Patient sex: M
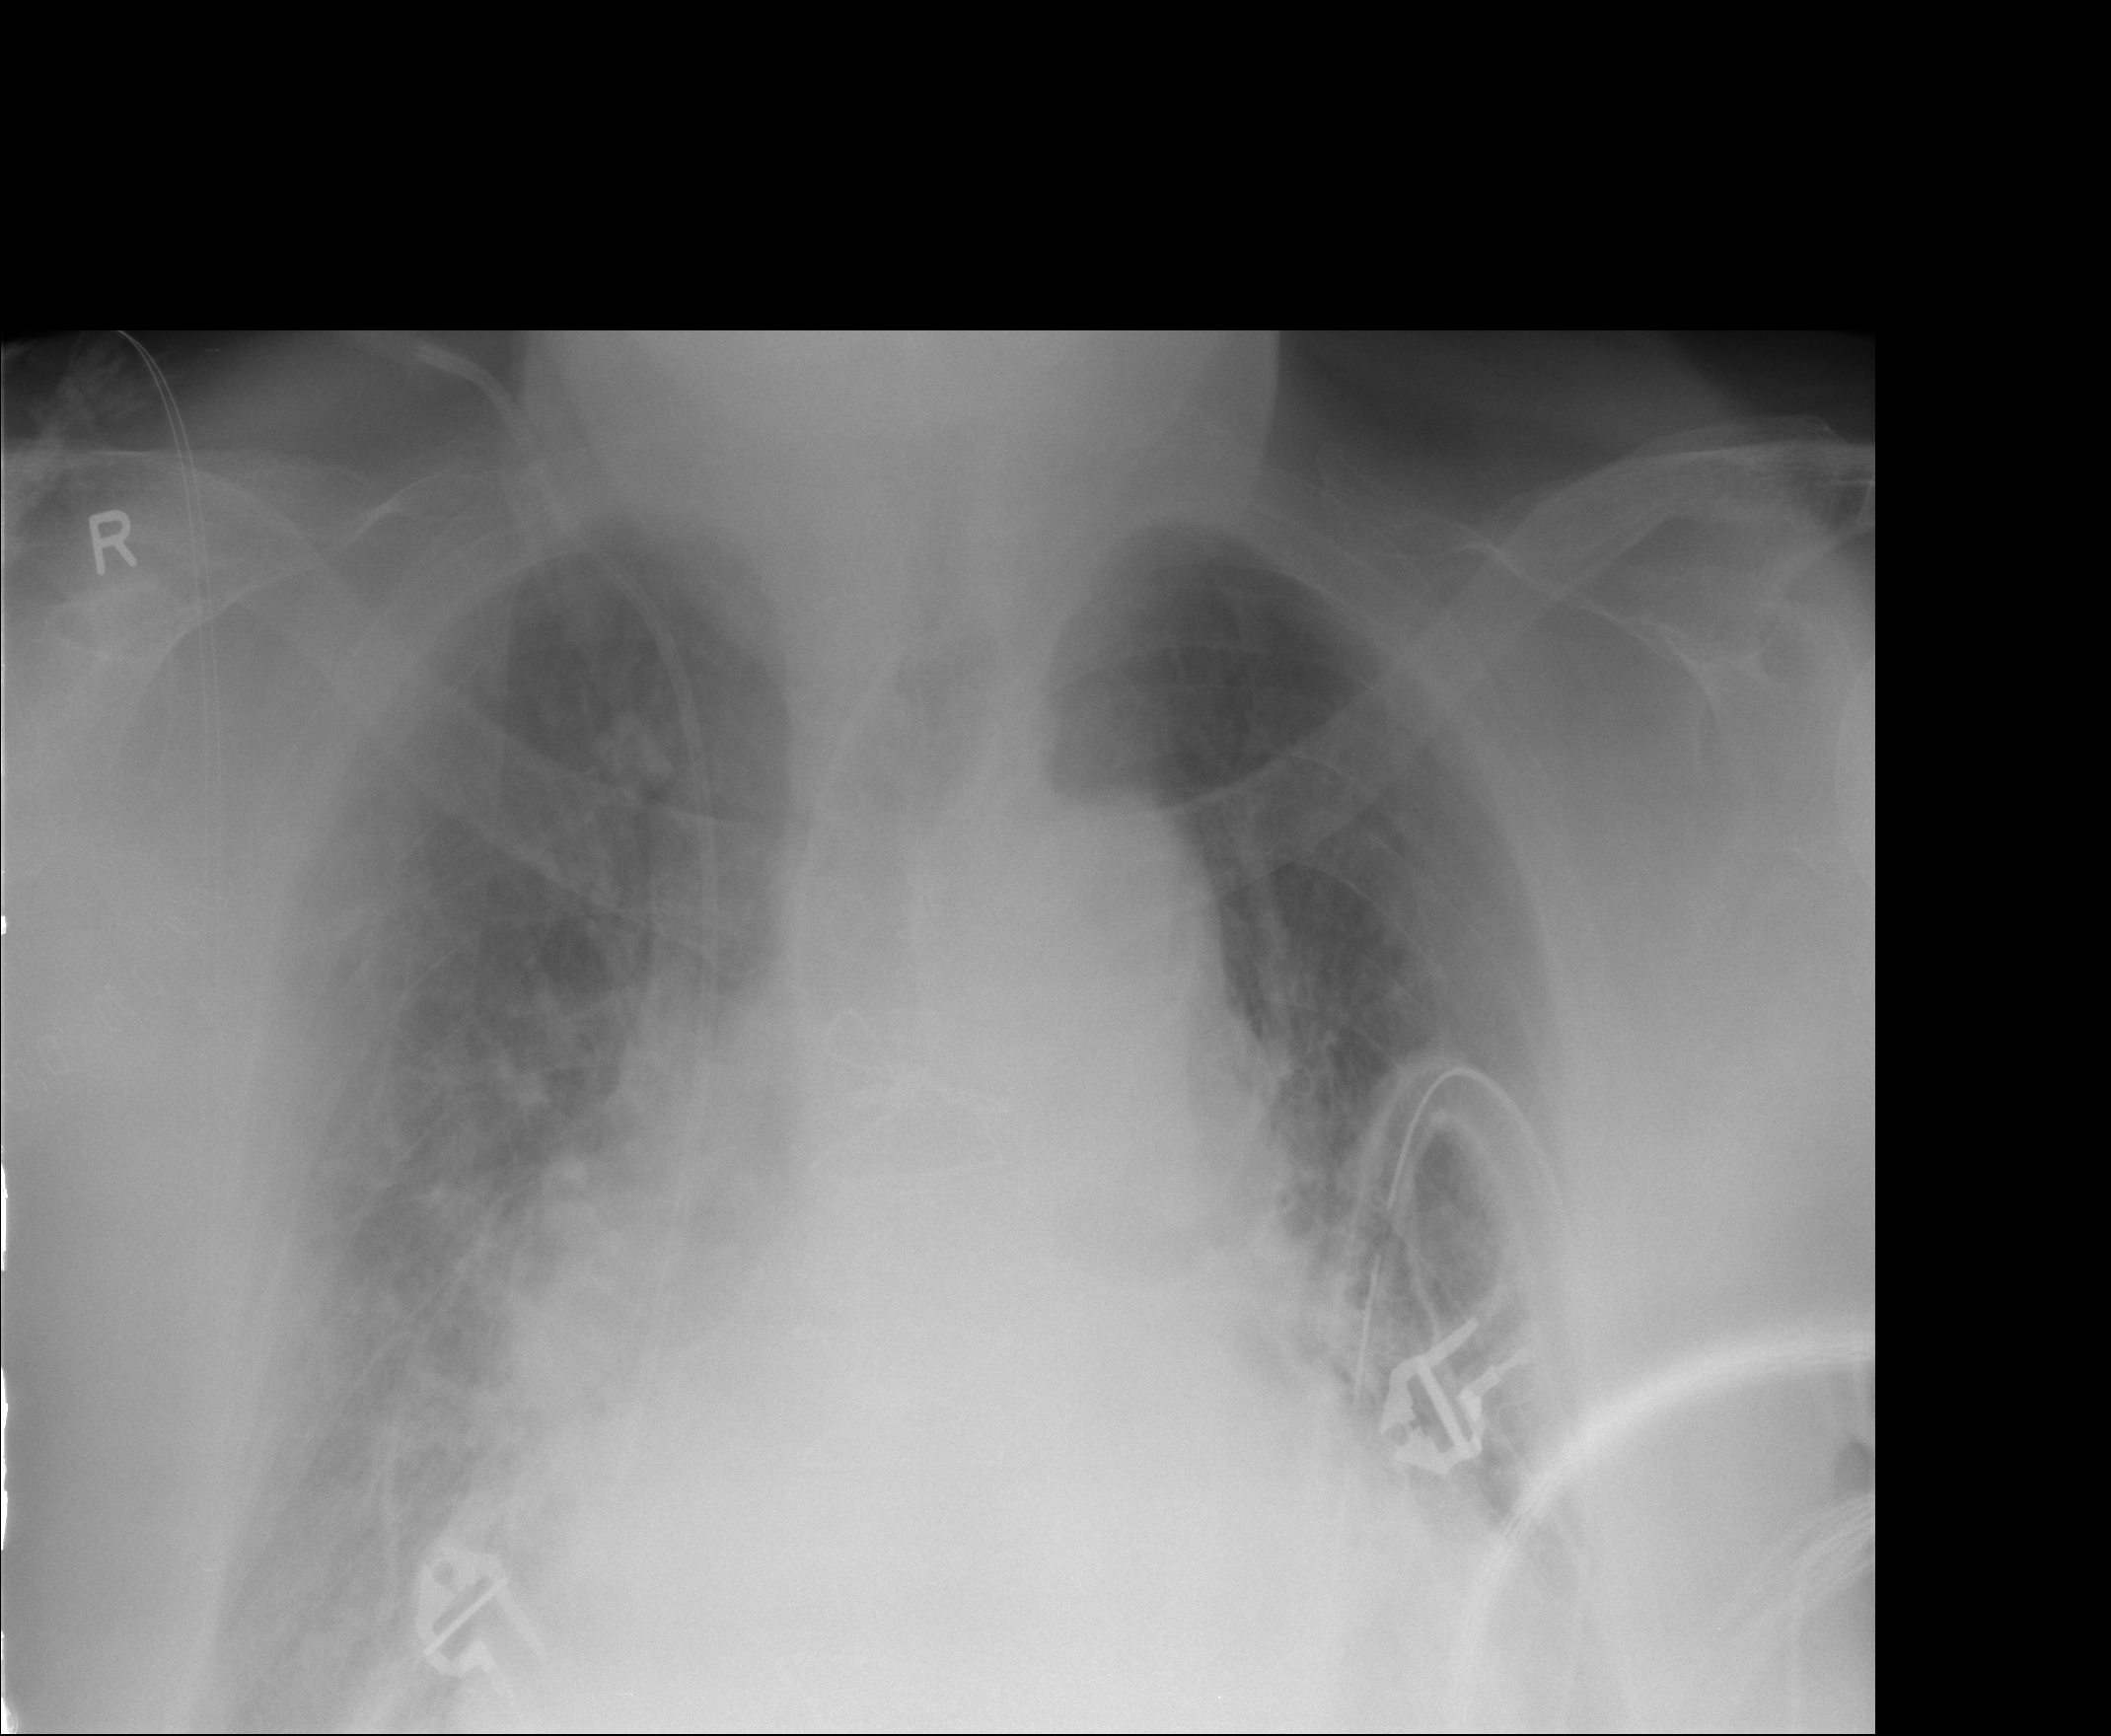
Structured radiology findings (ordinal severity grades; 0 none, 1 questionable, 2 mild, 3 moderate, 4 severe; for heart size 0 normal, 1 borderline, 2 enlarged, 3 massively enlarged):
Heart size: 2
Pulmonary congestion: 2
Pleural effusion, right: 1
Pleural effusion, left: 2
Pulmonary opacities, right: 1
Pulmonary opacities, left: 0
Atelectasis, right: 2
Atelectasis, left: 2